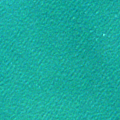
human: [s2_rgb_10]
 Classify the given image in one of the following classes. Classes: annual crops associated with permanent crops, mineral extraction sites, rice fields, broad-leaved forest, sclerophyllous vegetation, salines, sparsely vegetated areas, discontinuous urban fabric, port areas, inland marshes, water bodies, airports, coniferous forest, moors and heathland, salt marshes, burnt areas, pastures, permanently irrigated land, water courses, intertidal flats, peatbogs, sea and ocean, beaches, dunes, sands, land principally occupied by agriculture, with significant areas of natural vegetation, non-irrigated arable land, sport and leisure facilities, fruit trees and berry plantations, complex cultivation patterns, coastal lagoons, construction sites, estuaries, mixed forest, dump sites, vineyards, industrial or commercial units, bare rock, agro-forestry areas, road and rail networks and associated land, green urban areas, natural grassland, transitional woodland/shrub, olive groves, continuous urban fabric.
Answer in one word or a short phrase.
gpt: sea and ocean